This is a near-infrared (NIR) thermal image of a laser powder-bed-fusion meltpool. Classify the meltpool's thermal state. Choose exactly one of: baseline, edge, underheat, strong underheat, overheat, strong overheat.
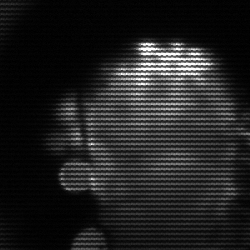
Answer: baseline